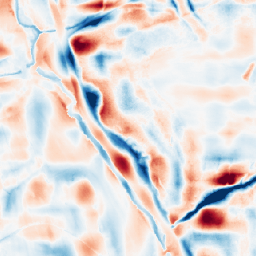
Category: wavelet
Decomposition family: wavelet_dwt
Decomposition parameters: wavelet: coif2
level: 5
Upsampling method: nearest
Upsampling parameters: scale: 4
Upsampling scale: 4